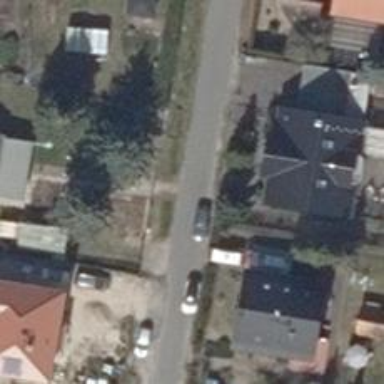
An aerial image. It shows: Footway along the road.